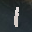
Label: 1